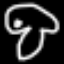
Label: mushroom